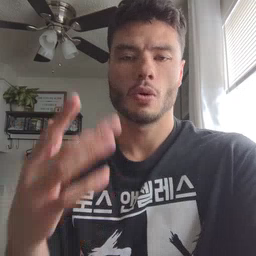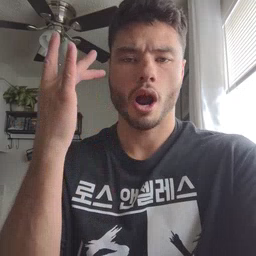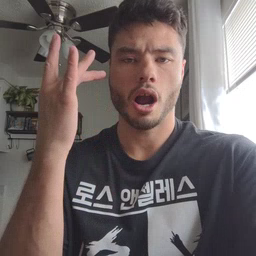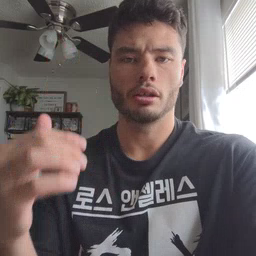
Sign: why